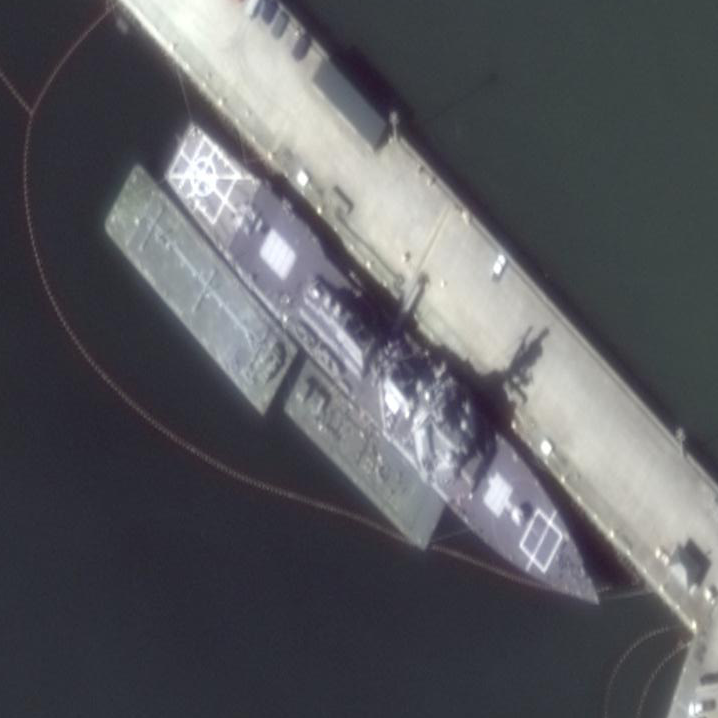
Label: destroyer